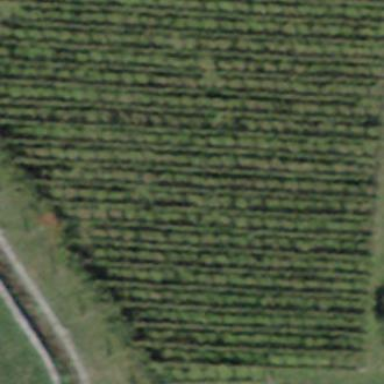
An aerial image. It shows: Beautiful vineyard in the countryside.